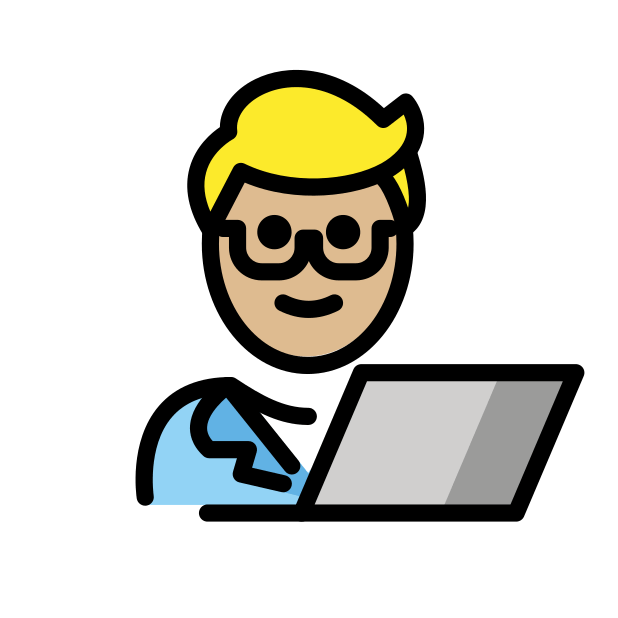
man technologist: medium-light skin tone